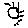
Label: sun